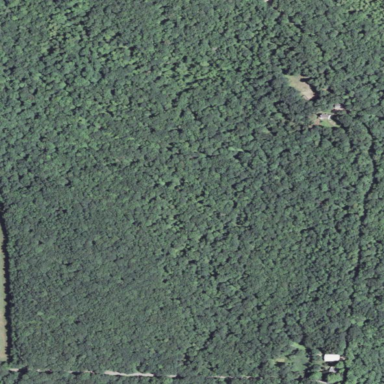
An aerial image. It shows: Nature reserve in woodland area.